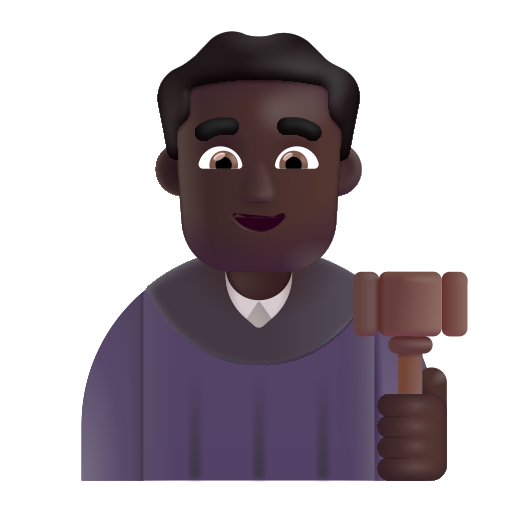
man judge color dark